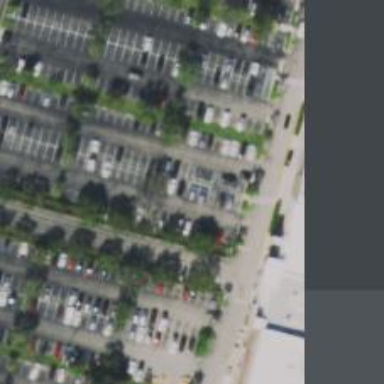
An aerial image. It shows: Parking space.